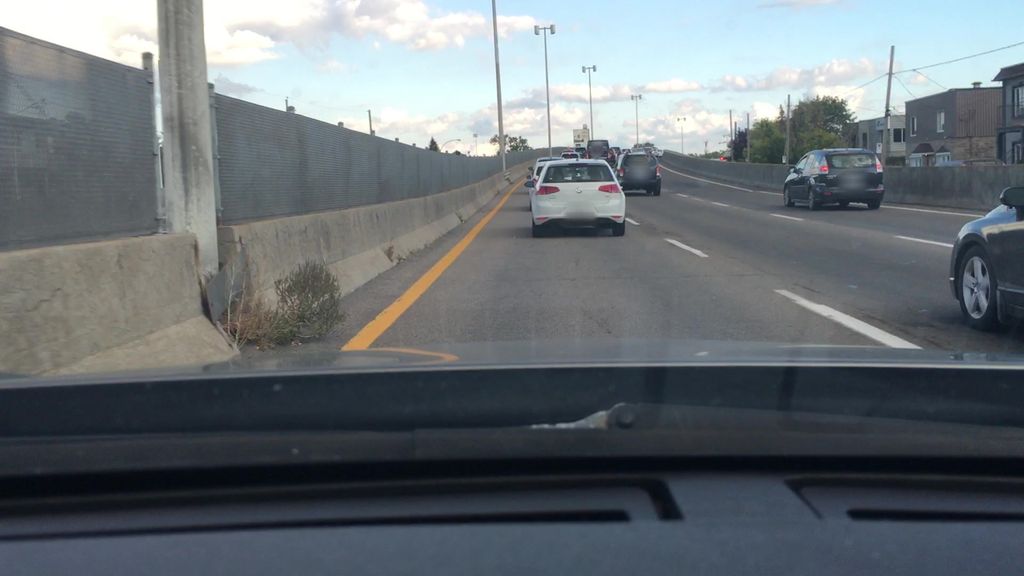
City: montreal